Field crop: maize
Growth stage: 1
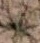
Species: salsola